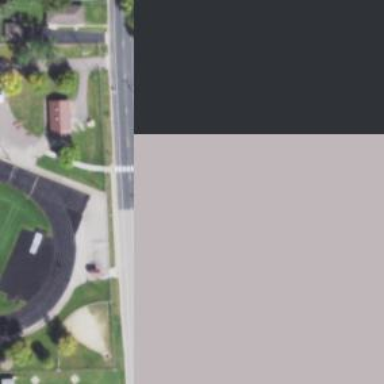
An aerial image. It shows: Asphalt driveway designated for school use.